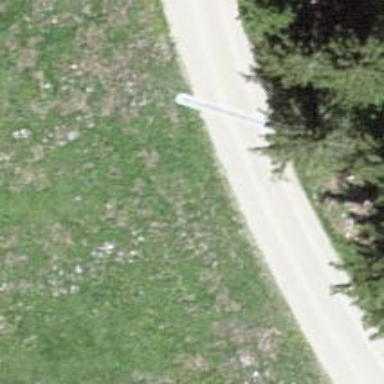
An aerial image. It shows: Well-maintained track road of grade 1.